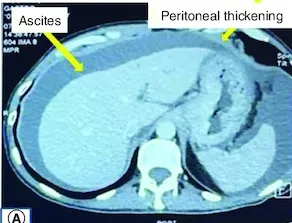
CT scan showing ascites, peritoneal and bladder parietal thickening. . (A) Contrast enhanced CT scan demonstrating ascites and peritoneal thickening.
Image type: radiology (ct)